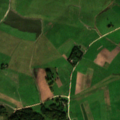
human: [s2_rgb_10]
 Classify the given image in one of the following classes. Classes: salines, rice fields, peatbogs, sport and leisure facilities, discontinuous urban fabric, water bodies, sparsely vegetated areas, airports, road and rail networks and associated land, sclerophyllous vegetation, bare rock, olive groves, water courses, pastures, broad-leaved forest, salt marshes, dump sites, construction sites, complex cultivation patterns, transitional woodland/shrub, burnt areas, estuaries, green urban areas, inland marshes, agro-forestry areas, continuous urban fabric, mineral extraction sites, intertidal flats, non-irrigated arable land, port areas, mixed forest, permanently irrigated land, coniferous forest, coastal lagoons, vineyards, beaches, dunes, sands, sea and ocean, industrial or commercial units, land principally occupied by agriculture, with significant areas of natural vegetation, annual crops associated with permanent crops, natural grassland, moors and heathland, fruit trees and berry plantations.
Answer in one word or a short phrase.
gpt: non-irrigated arable land, pastures, complex cultivation patterns, land principally occupied by agriculture, with significant areas of natural vegetation, broad-leaved forest